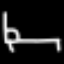
Label: bed